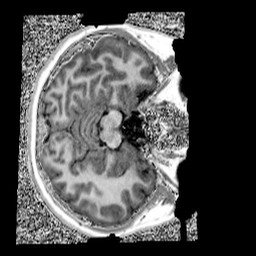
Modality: UNIT1
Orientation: axial
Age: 12
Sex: female
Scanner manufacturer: siemens
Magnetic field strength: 3 T
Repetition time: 4 s
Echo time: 0.00303 s